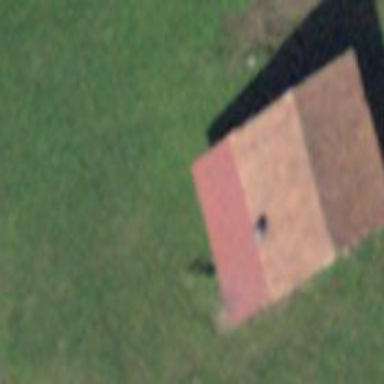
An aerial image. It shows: Rural barn.